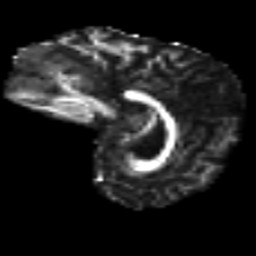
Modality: FA
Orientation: sagittal
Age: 33
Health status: ill
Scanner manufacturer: philips
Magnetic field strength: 3 T
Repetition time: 9 s
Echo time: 0.127 s